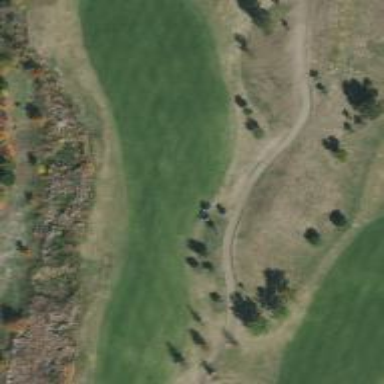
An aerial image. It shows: Golf hole.